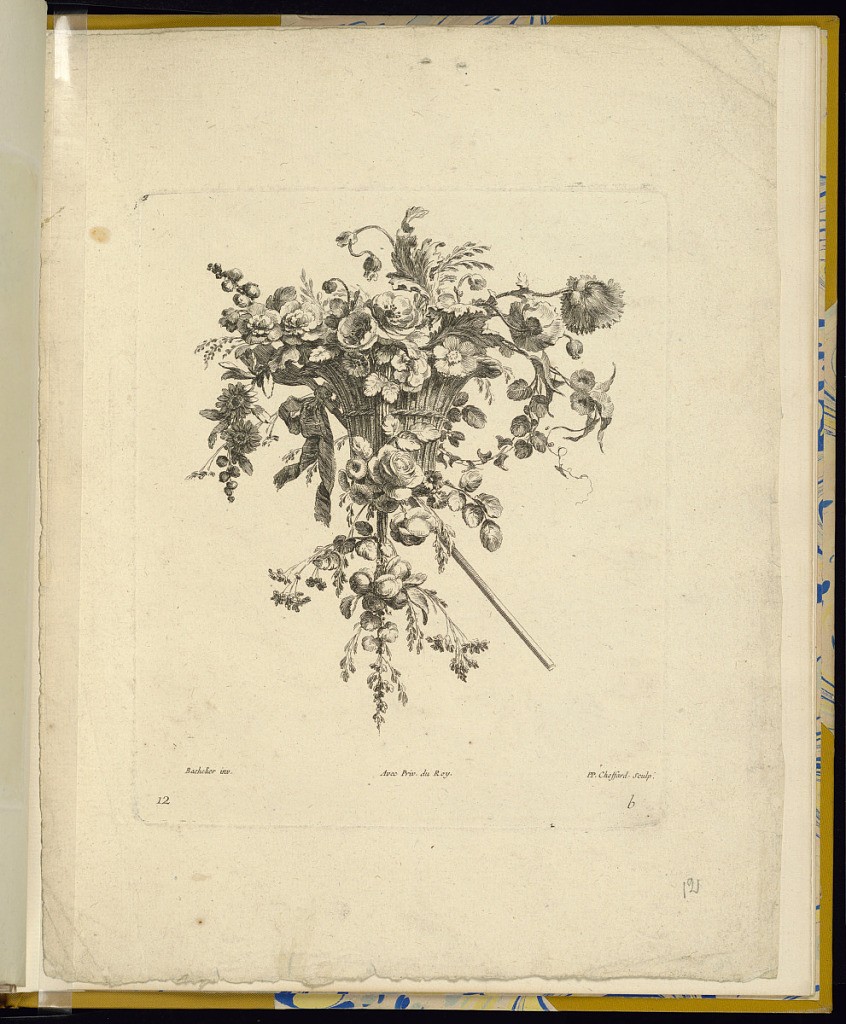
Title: Floral Tailpiece
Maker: Jean-Jacques Bachelier, French, 1724 - 1806
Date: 1762
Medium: Etching and engraving on laid paper
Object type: Print
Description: Sixth plate from the second series of tailpieces and fleurons originally designed for the 1755-1759 four-volume edition of the Fables de La Fontaine. A large fleurons or tailpiece, designed as a basket of overflowing flowers and leaves, with a hanging bunch of flowers from the bottom of the basket and a stick or tool hanging diagonally from behind the basket with a ribbon wrapped around the upper section. The plate is numbered and signed.